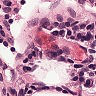
Metastatic tissue present: no